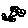
Label: flower